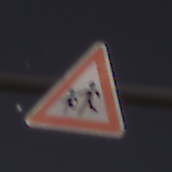
Verkehrszeichen: KinderRechts
Umgebung: Outdoor, Nature
Tageszeit: Night
Wetter: Clear
Licht: Natural
Jahreszeit: NotSpecified
Kontrast: HighContrast